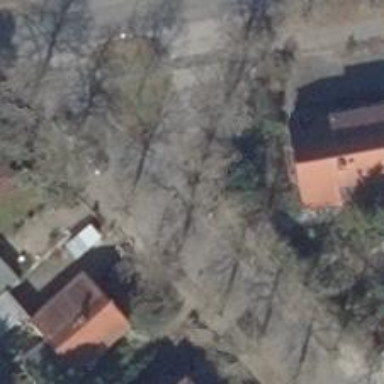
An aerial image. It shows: Residential road with separate sidewalks on both sides.